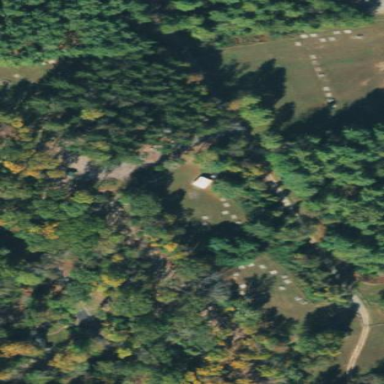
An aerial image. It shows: Campsite with tents set up.